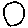
Label: circle